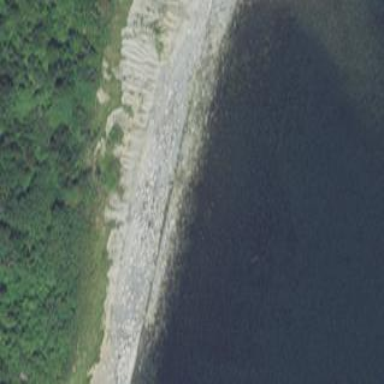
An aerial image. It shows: Natural rock reef.